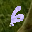
Label: 6